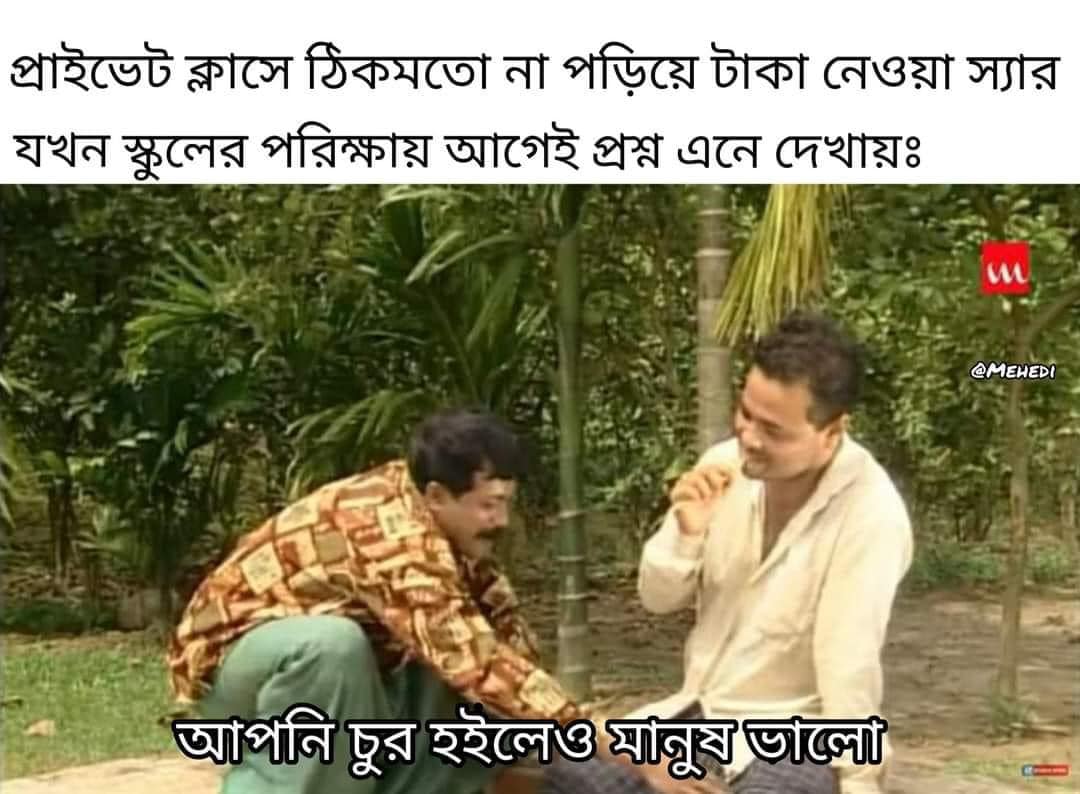
Caption:  প্রাইভেট ক্লাসে ঠিকমতো না পড়িয়ে টাকা নেওয়া স্যার যখন স্কুলের পরিক্ষায় আগেই প্রশ্ন এনে দেখায়ঃ   আপনি চুর হইলেও মানুষ ভালো
Label: non-hate